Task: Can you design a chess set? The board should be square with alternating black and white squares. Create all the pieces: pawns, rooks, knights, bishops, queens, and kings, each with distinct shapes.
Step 2360:
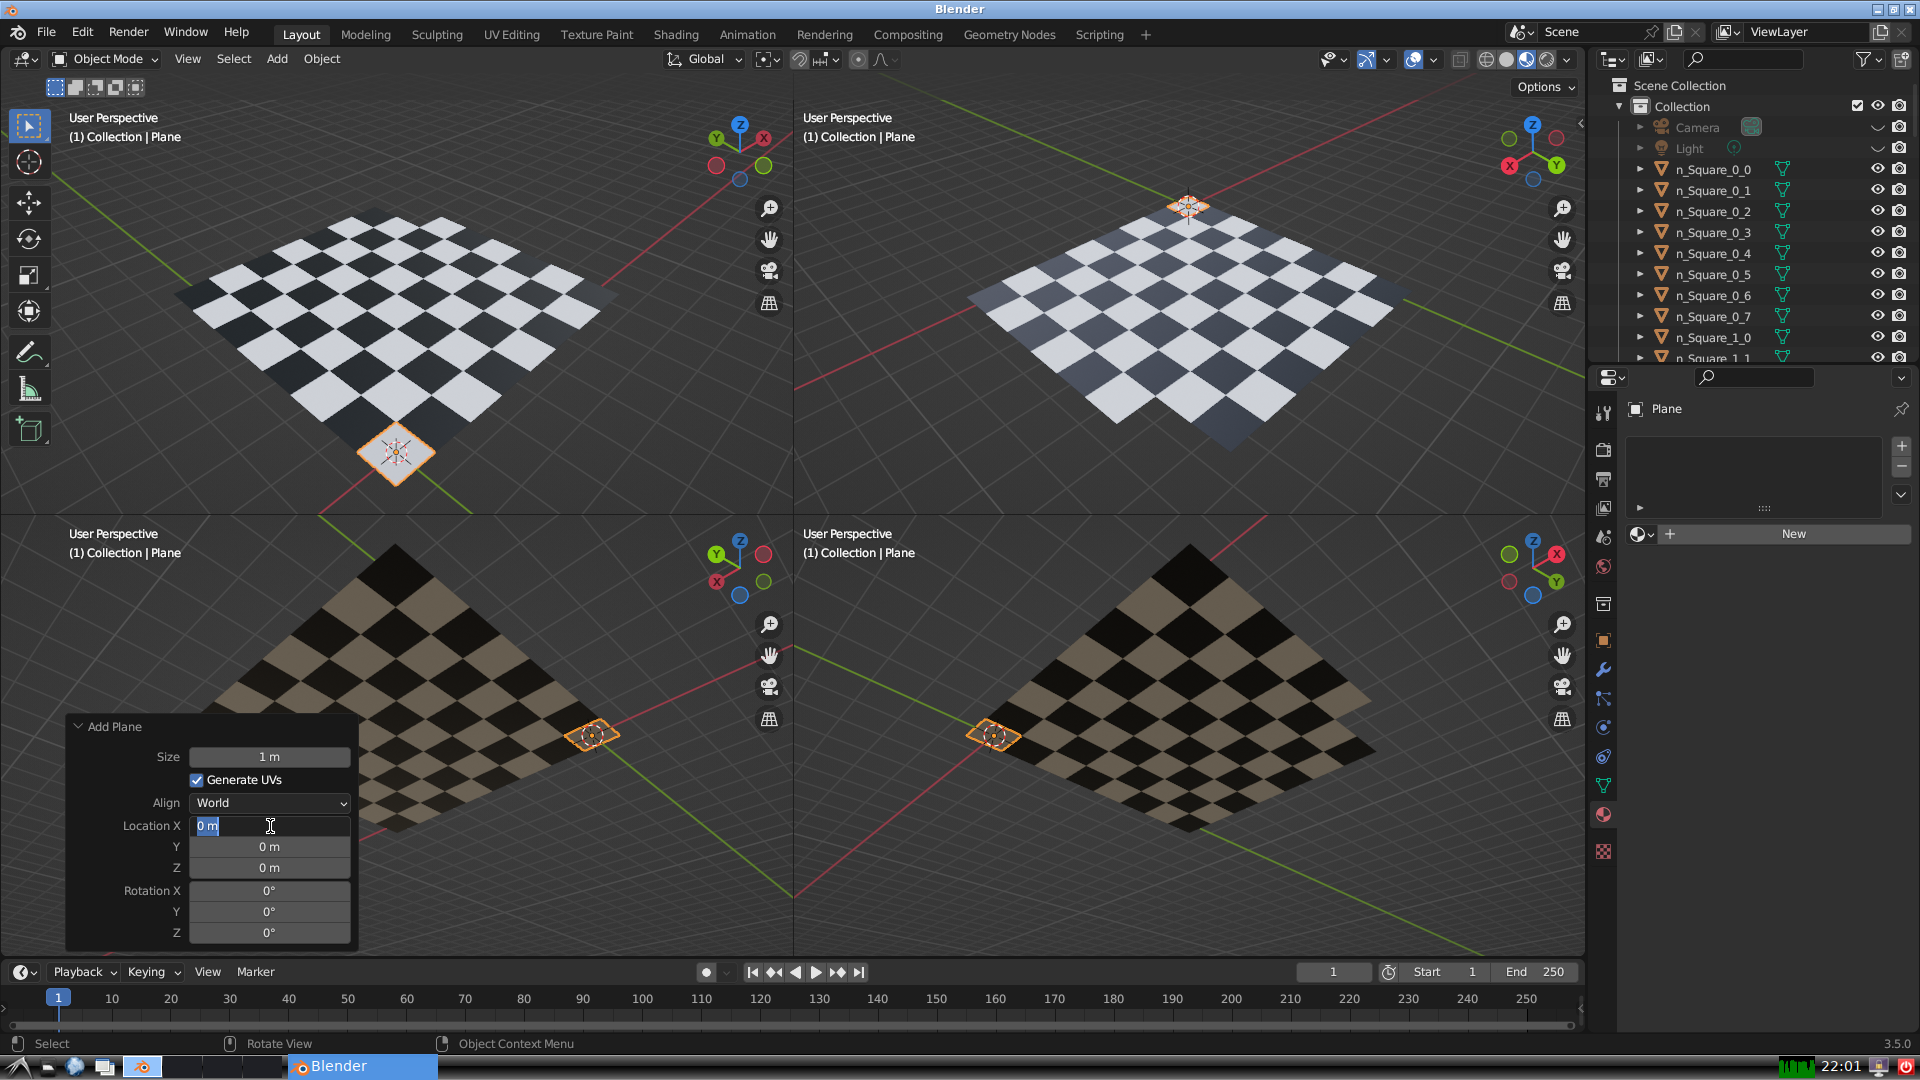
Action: input_text: 7.0